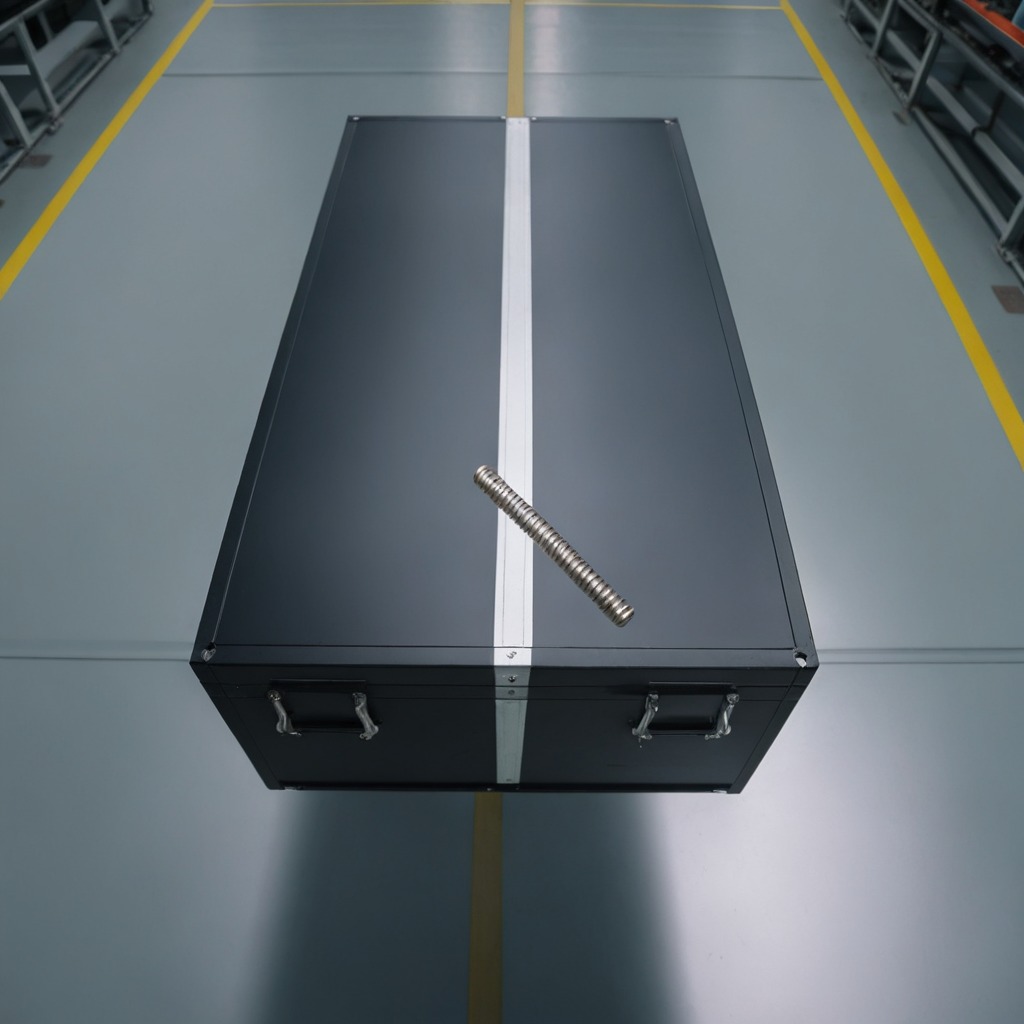
A coiled metal spring is lying on the toolbox surface in an airplane hangar workshop 8K.